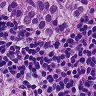
Metastatic tissue present: yes